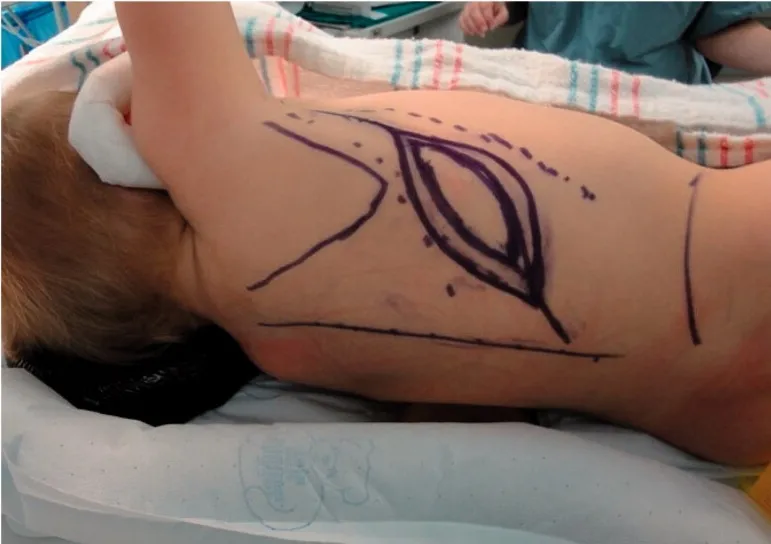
Preoperative markings for a left latissimus dorsi flap with skin paddle.
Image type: medical_photograph (other_medical_photograph)